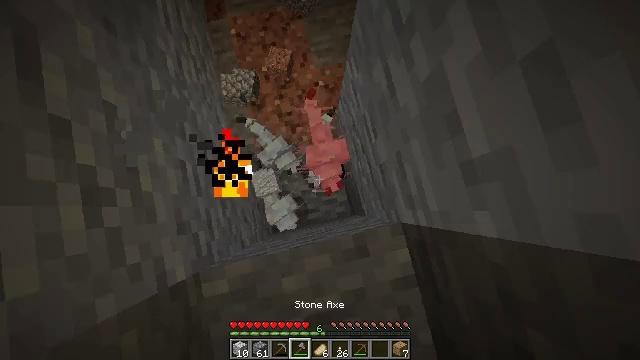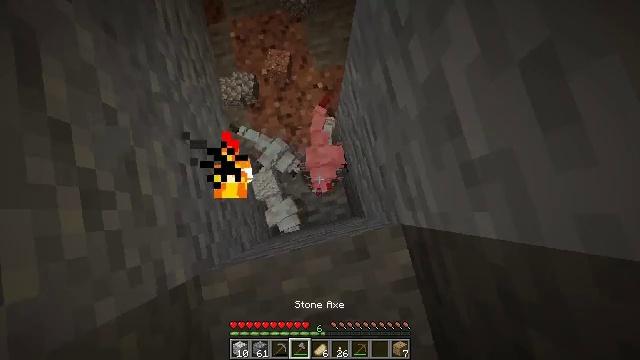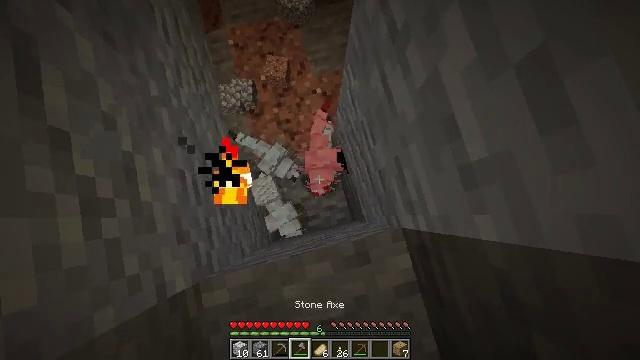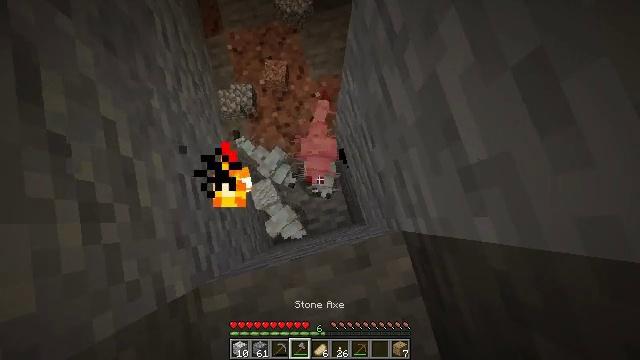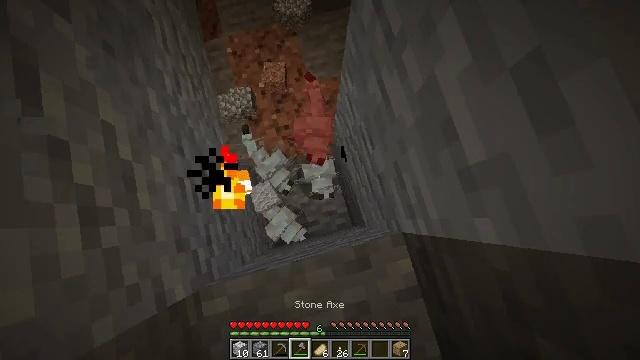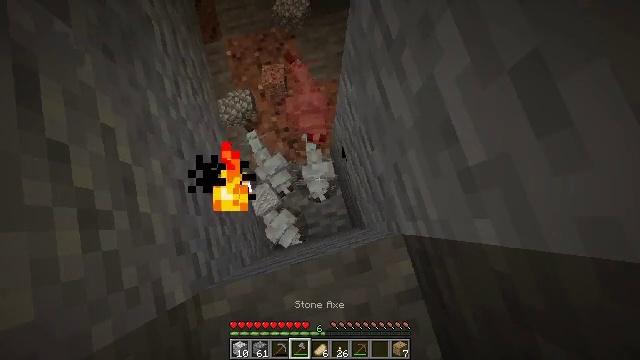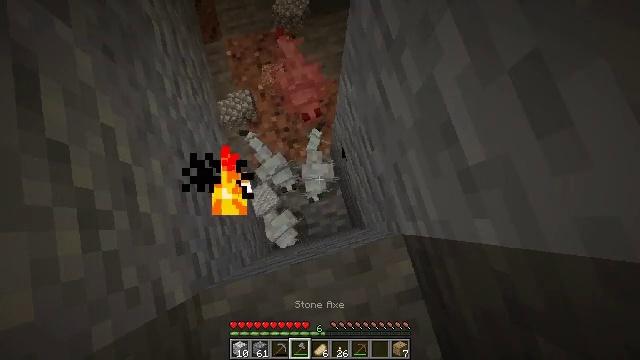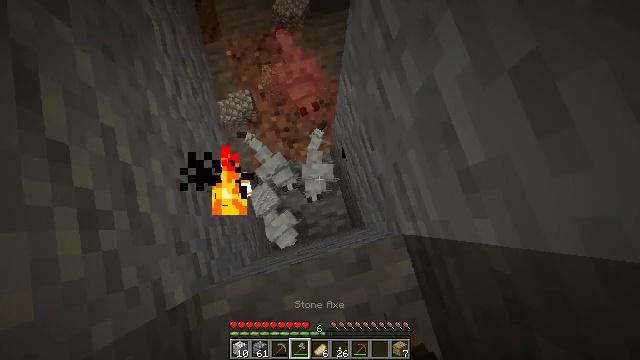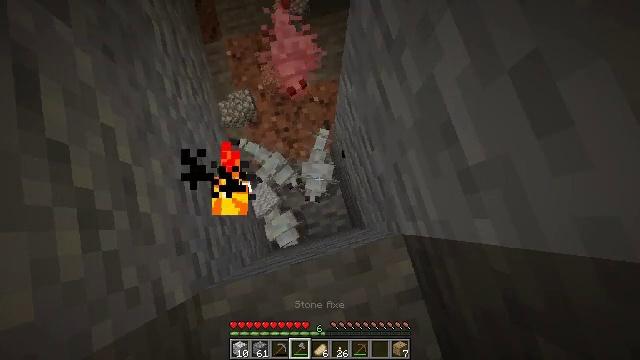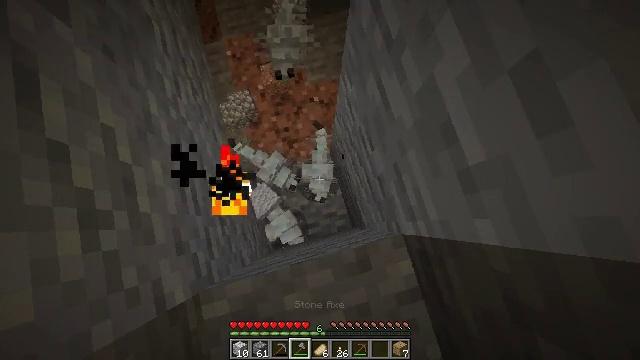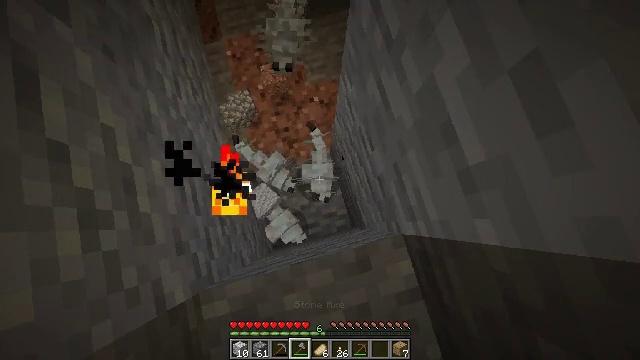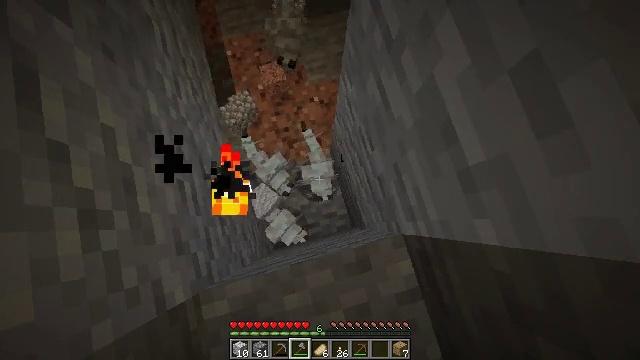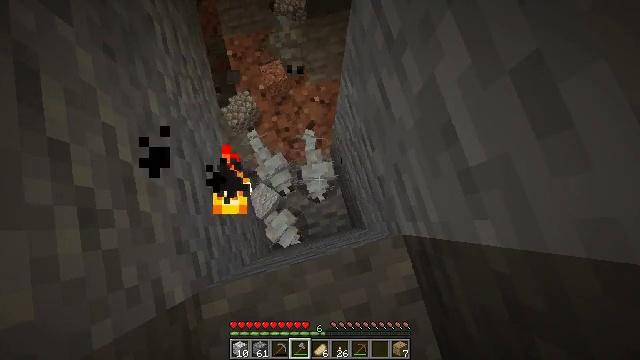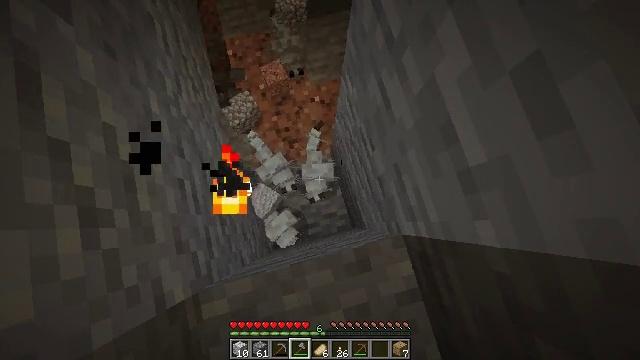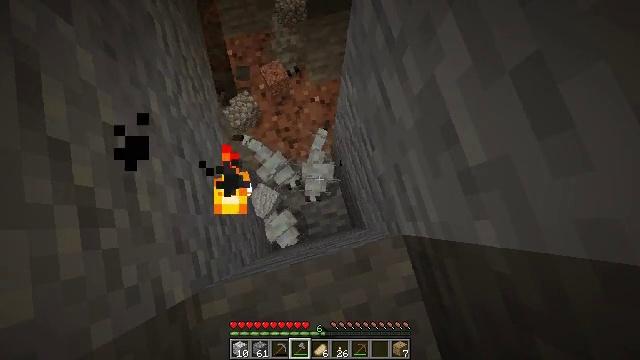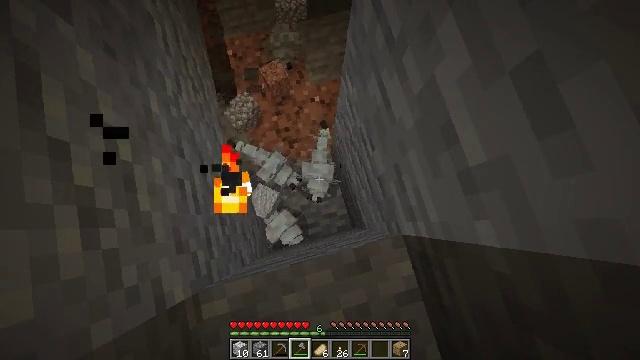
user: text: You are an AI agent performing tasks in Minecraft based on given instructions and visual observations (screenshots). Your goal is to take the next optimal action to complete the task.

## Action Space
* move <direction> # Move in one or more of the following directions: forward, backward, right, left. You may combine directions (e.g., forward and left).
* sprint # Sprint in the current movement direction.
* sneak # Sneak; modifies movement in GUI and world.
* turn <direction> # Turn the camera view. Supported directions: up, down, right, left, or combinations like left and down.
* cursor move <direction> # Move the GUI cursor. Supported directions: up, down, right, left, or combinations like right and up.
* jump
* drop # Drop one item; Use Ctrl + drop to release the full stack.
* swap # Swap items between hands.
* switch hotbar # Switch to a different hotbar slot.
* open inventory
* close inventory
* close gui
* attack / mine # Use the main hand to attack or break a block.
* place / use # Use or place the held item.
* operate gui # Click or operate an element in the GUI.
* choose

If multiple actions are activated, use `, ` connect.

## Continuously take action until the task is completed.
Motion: motion action
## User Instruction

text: Combat the silverfish.
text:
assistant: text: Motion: sneak
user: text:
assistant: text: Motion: sneak, turn up
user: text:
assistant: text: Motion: sneak
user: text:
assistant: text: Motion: sneak
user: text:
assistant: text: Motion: sneak
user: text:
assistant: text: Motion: sneak, attack / mine
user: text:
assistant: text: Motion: sneak, attack / mine
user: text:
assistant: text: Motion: sneak, attack / mine
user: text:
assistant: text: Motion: sneak
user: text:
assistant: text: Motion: sneak
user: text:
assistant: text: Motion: sneak
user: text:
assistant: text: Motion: sneak
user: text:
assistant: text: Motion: sneak, attack / mine
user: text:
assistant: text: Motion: sneak, attack / mine
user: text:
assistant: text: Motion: sneak, attack / mine
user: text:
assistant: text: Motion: sneak, attack / mine
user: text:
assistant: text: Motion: sneak
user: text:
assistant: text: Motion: sneak, attack / mine
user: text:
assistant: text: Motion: sneak, attack / mine
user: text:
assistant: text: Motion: sneak, attack / mine
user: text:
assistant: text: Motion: sneak
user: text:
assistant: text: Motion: sneak
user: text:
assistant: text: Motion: sneak, attack / mine
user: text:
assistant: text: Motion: sneak, attack / mine
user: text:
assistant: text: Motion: sneak, attack / mine
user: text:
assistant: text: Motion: sneak
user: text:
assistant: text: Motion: sneak
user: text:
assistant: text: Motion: sneak, attack / mine
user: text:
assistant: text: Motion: sneak, attack / mine
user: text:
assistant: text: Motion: sneak, attack / mine